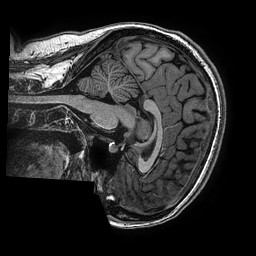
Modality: T1w
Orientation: sagittal
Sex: female
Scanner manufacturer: ge
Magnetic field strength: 3 T
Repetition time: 0.0077 s
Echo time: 0.003436 s